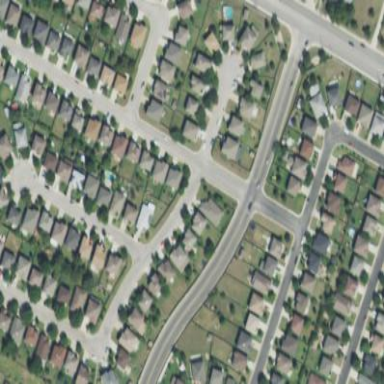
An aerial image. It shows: Residential area within neighborhood.